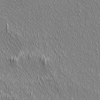
Atmospheric dust classification: not_dusty